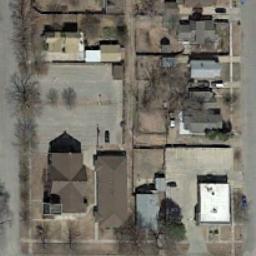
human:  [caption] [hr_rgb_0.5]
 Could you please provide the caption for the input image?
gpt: The medium residential area has some houses of different sizes and a clearing .

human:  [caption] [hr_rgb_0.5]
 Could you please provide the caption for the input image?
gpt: There are many buildings in medium residential area .

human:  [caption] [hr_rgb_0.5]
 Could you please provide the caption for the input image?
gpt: The medium residential is on the bare land next to the road .

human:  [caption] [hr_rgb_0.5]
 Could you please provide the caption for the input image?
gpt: There are several roads next to the medium-sized residential area .

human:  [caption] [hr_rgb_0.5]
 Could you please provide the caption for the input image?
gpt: There are some buildings and withered trees on the medium residential area .